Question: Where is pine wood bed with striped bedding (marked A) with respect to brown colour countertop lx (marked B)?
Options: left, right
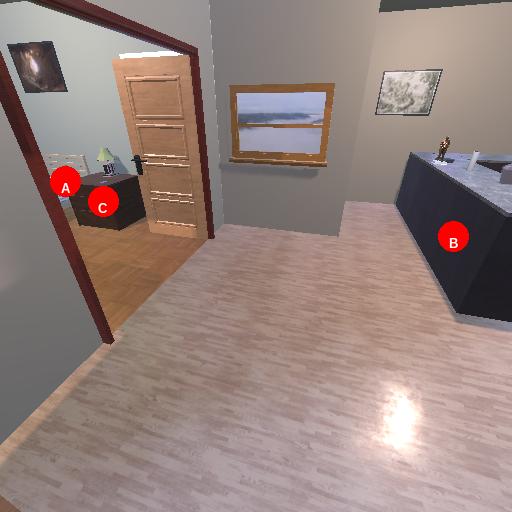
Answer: left